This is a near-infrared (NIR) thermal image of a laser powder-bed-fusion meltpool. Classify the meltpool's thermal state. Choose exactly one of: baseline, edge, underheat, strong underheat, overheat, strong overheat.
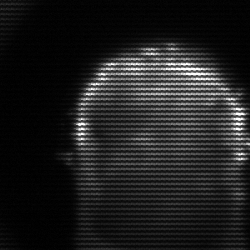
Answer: baseline